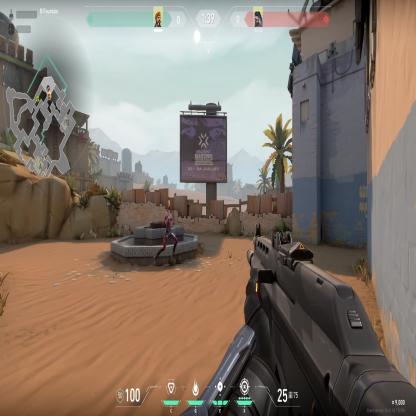
Label: enemy